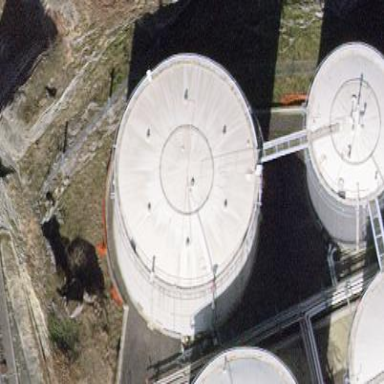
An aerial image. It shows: Industrial building housing storage tank.